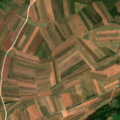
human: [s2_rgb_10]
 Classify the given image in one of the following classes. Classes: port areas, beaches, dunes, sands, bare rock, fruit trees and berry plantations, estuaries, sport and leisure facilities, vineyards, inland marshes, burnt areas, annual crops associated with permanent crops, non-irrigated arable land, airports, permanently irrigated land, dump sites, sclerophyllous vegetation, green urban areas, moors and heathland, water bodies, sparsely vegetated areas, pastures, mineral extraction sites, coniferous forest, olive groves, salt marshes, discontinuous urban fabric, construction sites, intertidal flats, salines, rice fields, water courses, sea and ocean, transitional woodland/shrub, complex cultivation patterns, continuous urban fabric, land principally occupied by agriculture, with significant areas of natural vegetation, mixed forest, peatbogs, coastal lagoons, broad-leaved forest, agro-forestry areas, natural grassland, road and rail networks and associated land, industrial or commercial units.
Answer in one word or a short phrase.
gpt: non-irrigated arable land, land principally occupied by agriculture, with significant areas of natural vegetation, broad-leaved forest